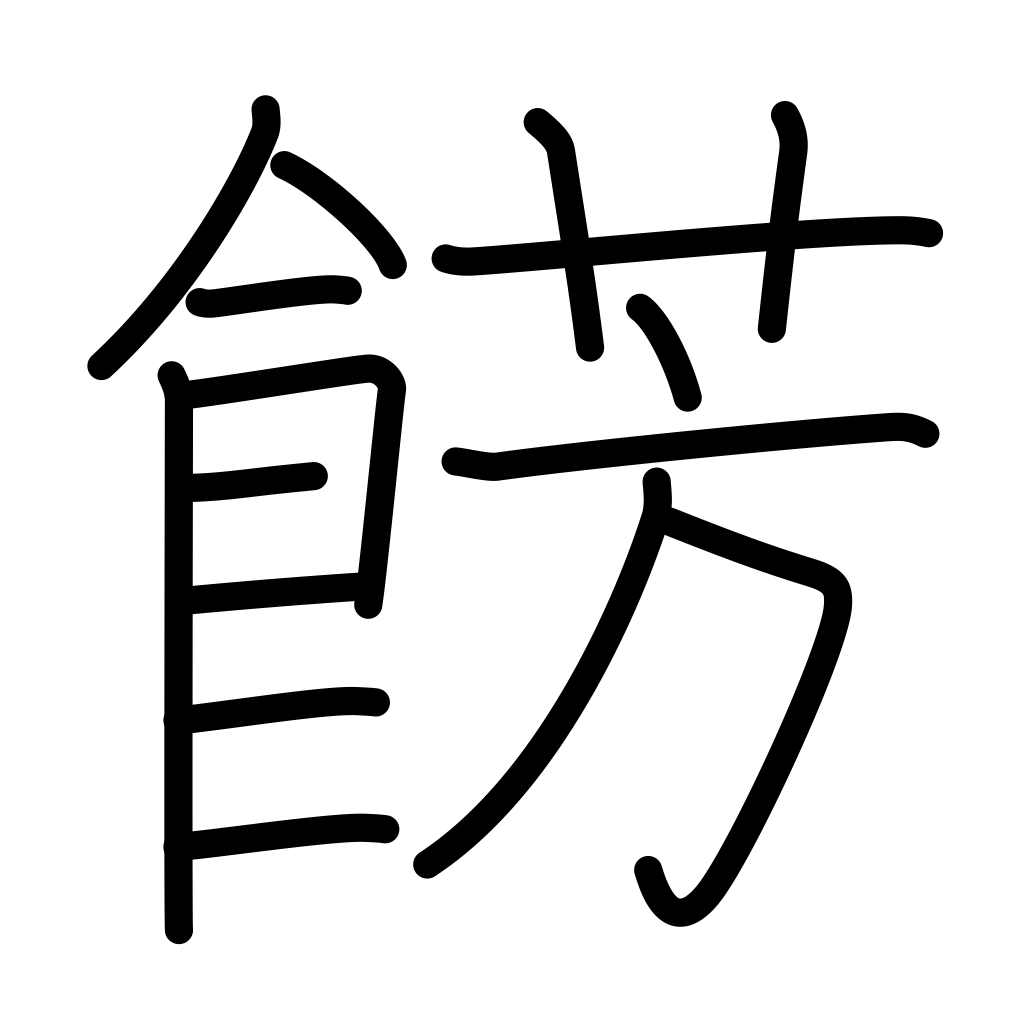
Meaning: decorate, ornament, adorn, embellish